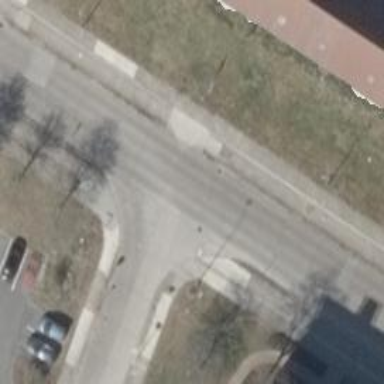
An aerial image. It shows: Residential road with asphalt surface and sidewalks on both sides.